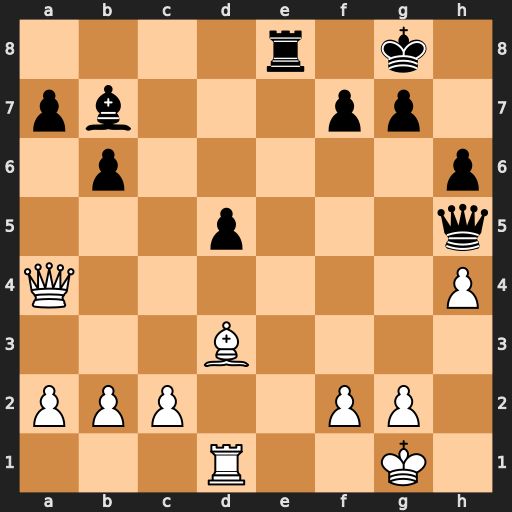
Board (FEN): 4r1k1/pb3pp1/1p5p/3p3q/Q6P/3B4/PPP2PP1/3R2K1
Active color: w
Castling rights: -
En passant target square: -
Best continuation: Qxe8#